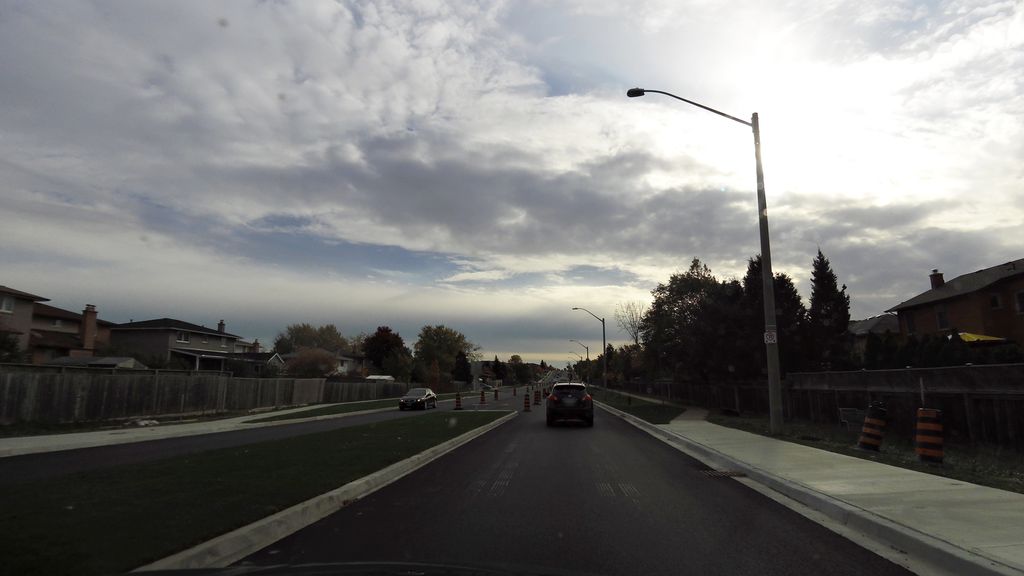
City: hamilton